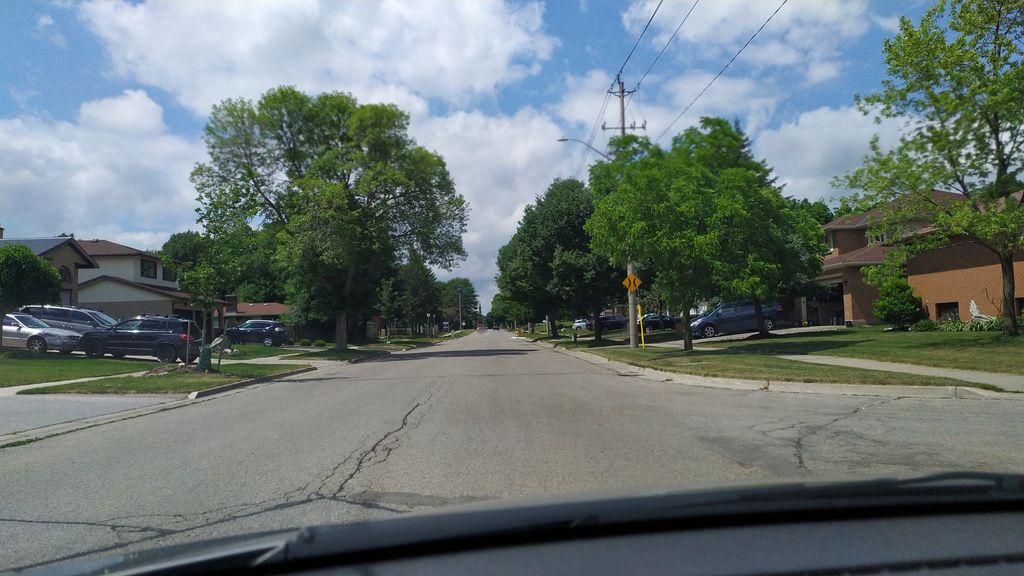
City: kitchener-waterloo